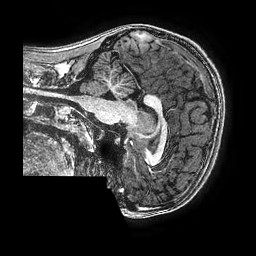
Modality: T1w
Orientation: sagittal
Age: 15
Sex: male
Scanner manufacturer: ge
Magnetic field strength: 3 T
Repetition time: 0.00766 s
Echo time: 0.003476 s